Interaction volume radius: 10 \u00c5
Interaction volume height: 20 \u00c5
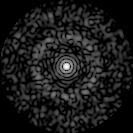
Disorder parameter: 0.8452